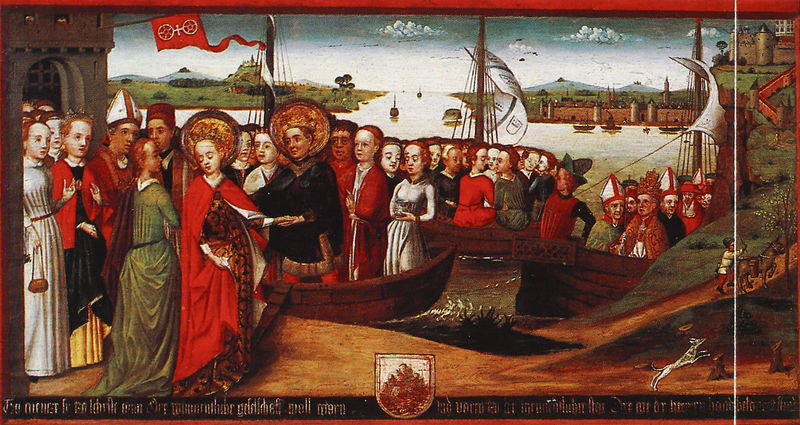
Titel: Ursula-Zyklus
Künstler: kölnisch Meister
Standort: Köln, St. Ursula (EU - D - NRW)
Schlagwörter: gemälde, himmel, mann, meer, wasser, wolken, fluss, menschen, stadt, frau, holz, hund, rot, tier, weg, rahmen, kanal, sonne, kind, boot, boote, esel, farbig, schiff, schiffe, schrift, segel, fahnen, fahne, farbe, hafen, masten, bischof, papst, burg, festung, text, tasche, wappen, heiligenschein, mauern, mittelalter, bischöfe, ankunft, begrüßung, überfahrt, abt, mainz, jungfrauen, ursula, glorien, bppt, r, heiliges paar